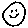
Label: smiley face